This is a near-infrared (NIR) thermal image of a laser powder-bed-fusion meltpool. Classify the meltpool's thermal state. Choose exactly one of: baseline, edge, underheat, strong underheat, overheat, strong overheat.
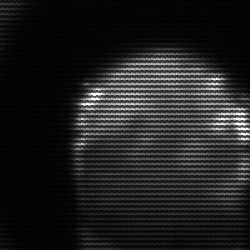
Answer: edge